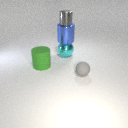
large blue metal cylinder below small gray metal cylinder